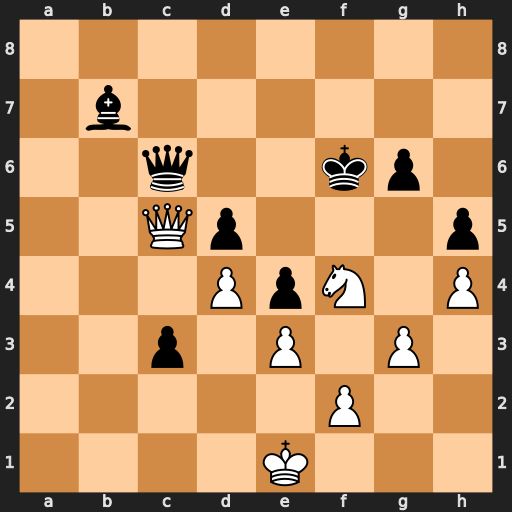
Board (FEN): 8/1b6/2q2kp1/2Qp3p/3PpN1P/2p1P1P1/5P2/4K3
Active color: w
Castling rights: -
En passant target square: -
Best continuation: Qf8#